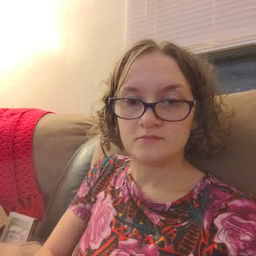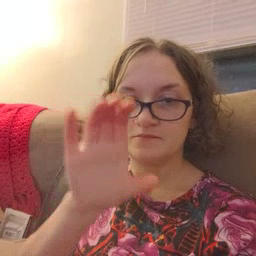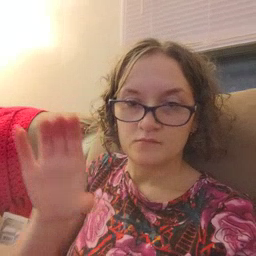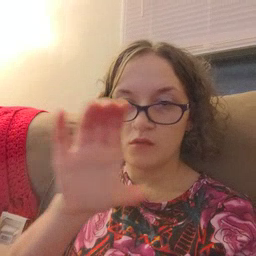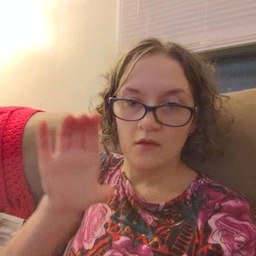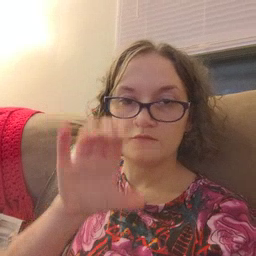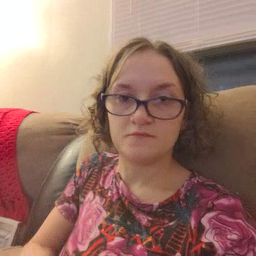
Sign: chocolate